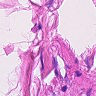
Metastatic tissue present: no